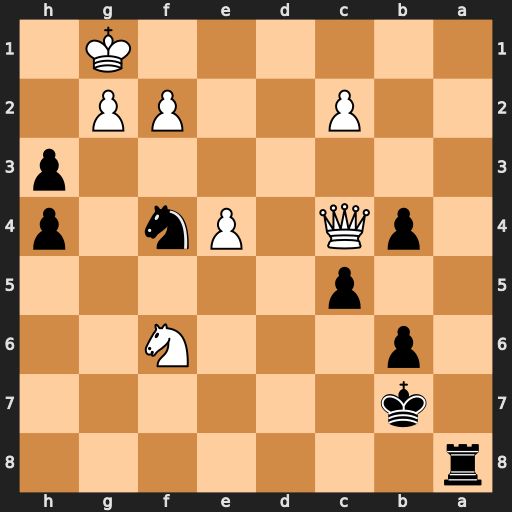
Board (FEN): r7/1k6/1p3N2/2p5/1pQ1Pn1p/7p/2P2PP1/6K1
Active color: b
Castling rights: -
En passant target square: -
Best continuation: Ra1+ Kh2 hxg2 Qd5+ Nxd5